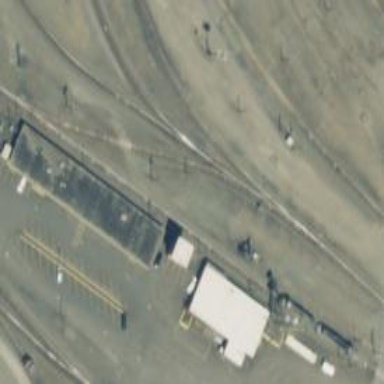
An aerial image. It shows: Railway yard in service.